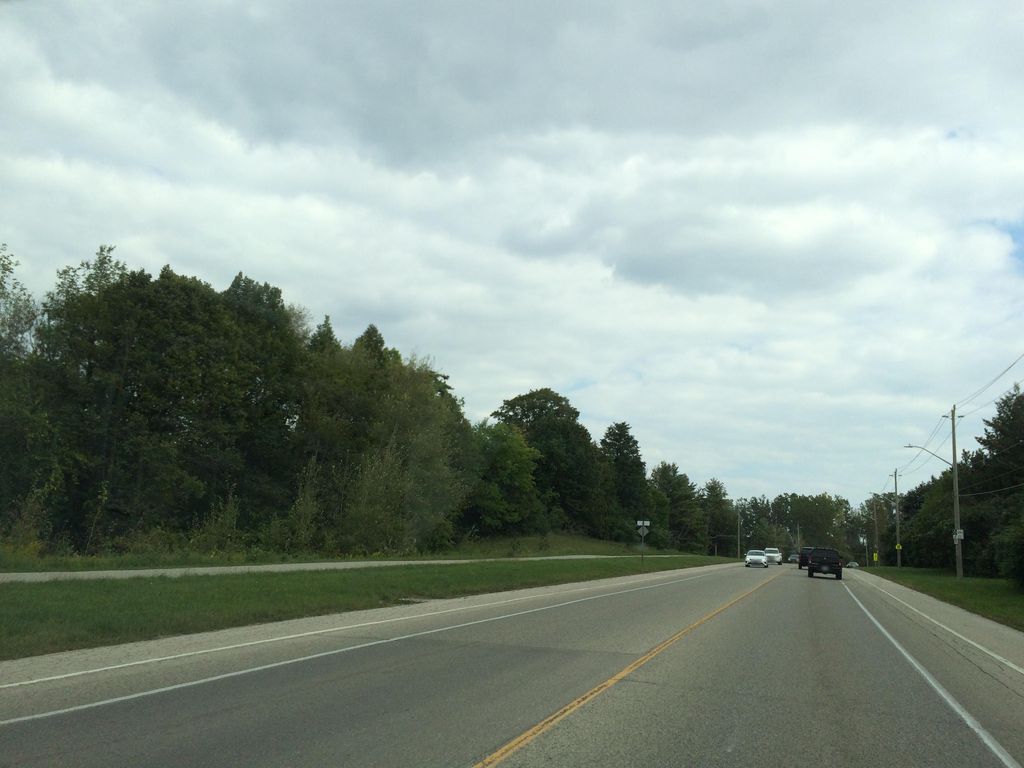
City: kitchener-waterloo